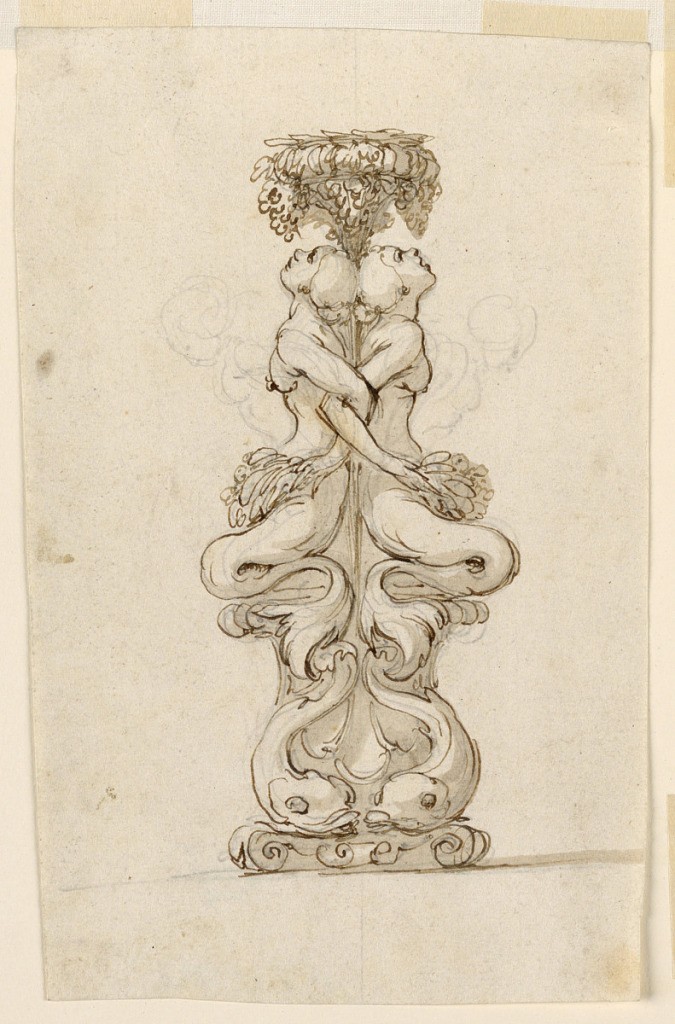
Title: Design for a Candlestick
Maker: Unknown, Italian
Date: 1840–65
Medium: Graphite; pen and brown ink; brush and sepia watercolor on off white paper
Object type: Drawing
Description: Base has two dolphins surrounding a shell. Above, on either side two mermaids seated back to back with arms linked, heads tilted back with mouths open looking at bunches of grapes hanging from the socket. Sketched is an alternate for the upper portion of their bodies.